Question: Ok, here's my problem. I have a rather large set of UIButtons that have a UIImage set as a background. Now I want to add labels inside those buttons. But the design I'm currently implementing uses "fancy" labels where the background color of the label is semi transparent and collapses around the text.
My first idea was to use a UIWebview to make that happen and it works, but adding a lot of UIWebview's takes a really long time for the labels to show up.
Next solution would be to use an UILabel and the performance is times better. But for the life of me, I cannot figure out, how to get the visual style to match the design.
So basically I'm looking to make an UILabel behave like an HTML element that has as CSS rule display: inline; style defined.
Is this even possible with the built-in parameters of an UILabel? If not, I'm probably going to use the UIWebView solution, but it would be of course much niftier to use the UILabel's.
Here's a screenshot that should explain it somewhat better
Top is how the default UILabel acts and bottom is how I want it to act.
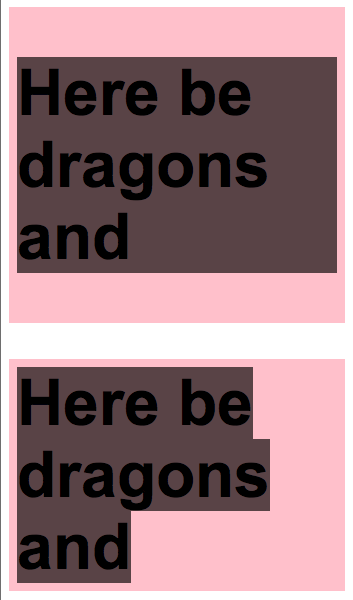
Answer: I've managed to find a solution that works as intended. It doesn't collapsed around all the single lines, but it collapses the box around the text and that,s good enough for me at the moment.
Here's the final code that does the trick for me:
'''
UILabel *buttonTitle = [[UILabel alloc] initWithFrame:CGRectMake(4, 4, 176, 120)];
buttonTitle.text = @"Button text";
buttonTitle.backgroundColor = [UIColor colorWithRed:0 green:0 blue:0 alpha:0.65];
buttonTitle.textColor = [UIColor whiteColor];
buttonTitle.textAlignment = UITextAlignmentLeft;
buttonTitle.numberOfLines = 0;
buttonTitle.lineBreakMode = UILineBreakModeWordWrap;
buttonTitle.adjustsFontSizeToFitWidth = NO;
[buttonTitle sizeToFit];
'''